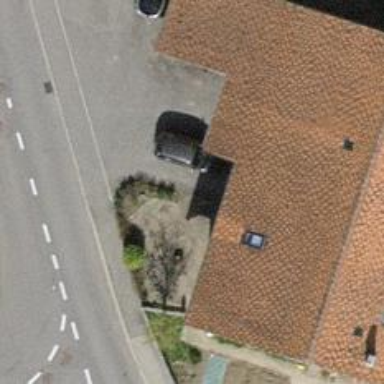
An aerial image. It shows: Farm shop.